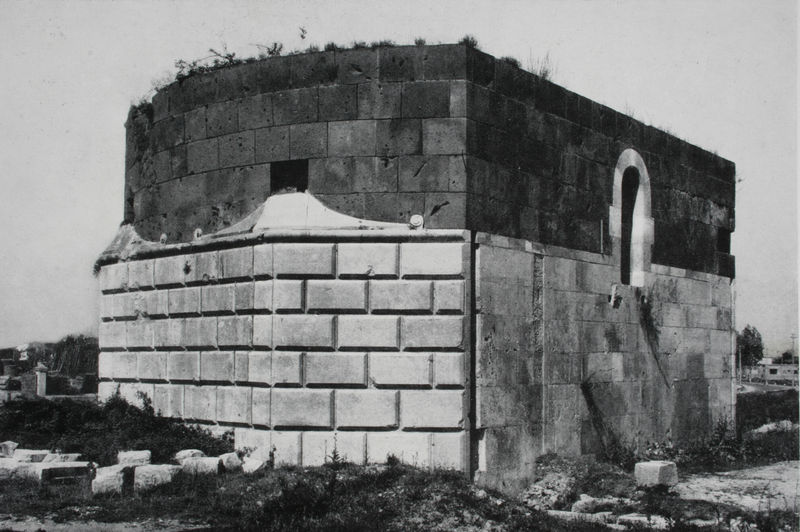
Titel: Rechter Turm
Künstler: Liphantes
Standort: Capua
Institution: Brückentoranlage
Schlagwörter: himmel, schatten, weiß, wolken, landschaft, sand, fenster, grau, schwarz, tür, gebäude, gras, haus, rasen, weg, wiese, architektur, stein, steine, erde, gräser, halme, horizont, büsche, kirche, turm, bogen, trocken, mauer, ziegel, geröll, rundbogen, schutt, treppe, detail, aufgang, granit, tor, foto, fotografie, photographie, verfall, fugen, ruine, eckig, moschee, denkmal, festung, mauerwerk, schwarz-weiß, friedhof, ruinen, photo, rustika, ziegeln, öffnung, bewachsen, quader, sandstein, gräber, kapelle, unkraut, aufnahme, zweifarbig, steins, bauwerk, bewuchs, flachdach, schießscharten, rundbogenfenster, steinquader, gemauert, ziegelstein, bogenfenster, fensterbogen, bunker, lücke, blöcke, freistehend, bpgen, forografie, asdasd, gebetshaus, beachsen, krau, asd, we, neue mauer, schie0scharten, graue steine